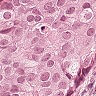
Metastatic tissue present: yes